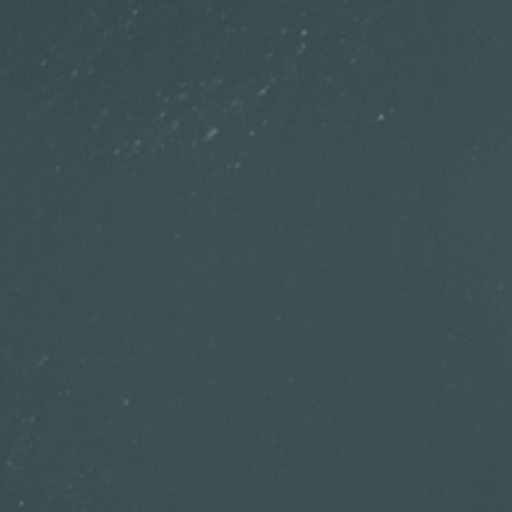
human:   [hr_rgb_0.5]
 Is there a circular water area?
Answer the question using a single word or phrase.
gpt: no

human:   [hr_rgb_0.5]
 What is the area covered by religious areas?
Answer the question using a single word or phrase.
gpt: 0m2

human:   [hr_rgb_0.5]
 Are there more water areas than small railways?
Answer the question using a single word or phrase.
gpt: yes

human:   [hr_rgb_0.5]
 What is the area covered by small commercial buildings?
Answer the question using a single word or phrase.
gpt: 0m2

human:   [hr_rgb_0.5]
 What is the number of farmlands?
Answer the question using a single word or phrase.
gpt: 0

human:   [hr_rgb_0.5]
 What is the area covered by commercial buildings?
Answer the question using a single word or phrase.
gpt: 0m2

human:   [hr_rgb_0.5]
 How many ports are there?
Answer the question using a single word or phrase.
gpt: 0

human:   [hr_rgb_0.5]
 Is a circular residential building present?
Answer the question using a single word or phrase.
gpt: no

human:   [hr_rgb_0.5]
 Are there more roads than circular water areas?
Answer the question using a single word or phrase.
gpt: yes

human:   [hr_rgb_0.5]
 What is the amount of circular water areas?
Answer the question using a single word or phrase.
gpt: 0

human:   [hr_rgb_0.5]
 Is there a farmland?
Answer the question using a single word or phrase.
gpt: no

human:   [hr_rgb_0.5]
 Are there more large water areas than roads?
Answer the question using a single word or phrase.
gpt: no

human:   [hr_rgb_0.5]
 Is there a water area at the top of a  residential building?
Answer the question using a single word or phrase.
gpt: no

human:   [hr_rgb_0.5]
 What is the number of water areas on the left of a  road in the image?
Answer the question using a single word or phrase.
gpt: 0

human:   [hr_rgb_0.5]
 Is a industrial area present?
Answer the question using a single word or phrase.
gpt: no

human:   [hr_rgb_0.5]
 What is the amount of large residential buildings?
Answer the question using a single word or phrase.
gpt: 0

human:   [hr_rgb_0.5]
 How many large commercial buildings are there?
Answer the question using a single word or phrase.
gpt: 0

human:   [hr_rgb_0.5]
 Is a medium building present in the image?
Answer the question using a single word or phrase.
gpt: no

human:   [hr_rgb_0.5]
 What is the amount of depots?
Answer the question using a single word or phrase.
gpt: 0

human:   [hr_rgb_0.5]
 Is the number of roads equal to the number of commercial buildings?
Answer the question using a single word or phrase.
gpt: no

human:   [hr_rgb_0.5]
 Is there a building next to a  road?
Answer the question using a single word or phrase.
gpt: no

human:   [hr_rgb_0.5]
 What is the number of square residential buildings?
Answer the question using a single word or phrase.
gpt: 0

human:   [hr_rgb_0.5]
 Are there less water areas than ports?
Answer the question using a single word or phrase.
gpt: no

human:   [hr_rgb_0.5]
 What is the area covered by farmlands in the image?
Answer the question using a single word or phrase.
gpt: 0m2

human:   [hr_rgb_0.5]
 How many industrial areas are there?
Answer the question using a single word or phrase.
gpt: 0

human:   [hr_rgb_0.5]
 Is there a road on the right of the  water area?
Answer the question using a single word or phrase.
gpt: no

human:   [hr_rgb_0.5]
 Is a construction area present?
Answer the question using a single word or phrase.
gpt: no

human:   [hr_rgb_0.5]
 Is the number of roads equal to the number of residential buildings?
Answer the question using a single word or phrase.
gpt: no

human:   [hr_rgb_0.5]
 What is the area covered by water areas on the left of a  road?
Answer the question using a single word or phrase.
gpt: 0m2

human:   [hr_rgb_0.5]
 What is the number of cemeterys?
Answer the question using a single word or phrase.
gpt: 0

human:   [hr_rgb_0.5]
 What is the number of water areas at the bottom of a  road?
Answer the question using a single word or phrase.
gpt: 0

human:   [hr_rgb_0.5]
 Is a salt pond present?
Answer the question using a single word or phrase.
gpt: no

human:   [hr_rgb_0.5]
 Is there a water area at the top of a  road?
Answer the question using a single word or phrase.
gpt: no

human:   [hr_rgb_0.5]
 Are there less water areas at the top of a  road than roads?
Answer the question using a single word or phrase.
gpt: yes

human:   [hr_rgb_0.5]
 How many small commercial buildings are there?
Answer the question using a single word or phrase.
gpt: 0

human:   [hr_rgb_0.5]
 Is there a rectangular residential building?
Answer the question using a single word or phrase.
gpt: no